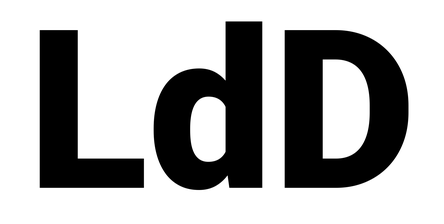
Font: Roboto_Black